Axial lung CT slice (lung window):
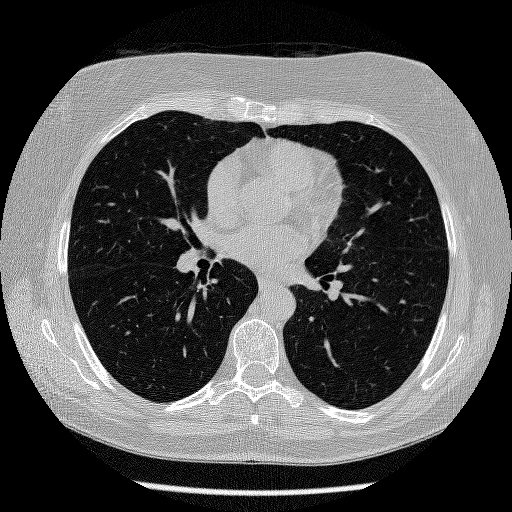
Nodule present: no